Question:
I am trying to make a MEAN CRUD app. I am not exactly sure which of my routes are off, but i cannot seem to communicate with the 'mongodb' to display data. The debugger seems to break when "rug-list.component.ts" calls the 'getRugs()' service in "rug.service.ts". (I am also wondering: do the pathnames in the back-end files need to match those of the front-end?)
Any advice would be much appreciated. :)
"
'''
...
@Injectable({ providedIn: "root" })
export class RugService {
private uri = 'http://localhost:4000/rugs';
constructor(private http: HttpClient) { }
getRugs() {
return this.http.get('${this.uri}');
}
getRug(id: number) {
...
return this.http.get('${this.uri}/${id}');
}
...
deleteRug(id: number) {
return this.http.get('${this.uri}/${id}/delete');
}
...
}
'''
"
'''
...
app.use('/rugs', rugRoute);
'''
"
'''
...
//list
rugRoutes.route('/').get(function (req, res) {
find(function (err, rugs) {
if (err) { console.log(err); }
else { res.json(rugs); }
});
});
//details
rugRoutes.route('/:id').get(function (req, res) {
let id = req.params.id;
findById(id, function (err, rug) {
res.json(rug);
});
});
//add
rugRoutes.route('/0/edit').post(function (req, res) {
let rug = new Rug(req.body);
rug.save().then(
() => { res.status(200).json({ 'rug': 'Rug added successfully' }); })
.catch(err => { res.status(400).send("Unable to save to database"); });
});
'''
" (not sure if this is necessary)
'''
...
const routes: Routes = [
{ path: 'rug-list', component: RugListComponent },
{ path: 'rug-list/:id', component: RugDetailComponent },
{ path: 'rug-list/:id/edit', component: RugEditComponent },
{ path: '**', component: HomeComponent, pathMatch: 'full' },
];
'''
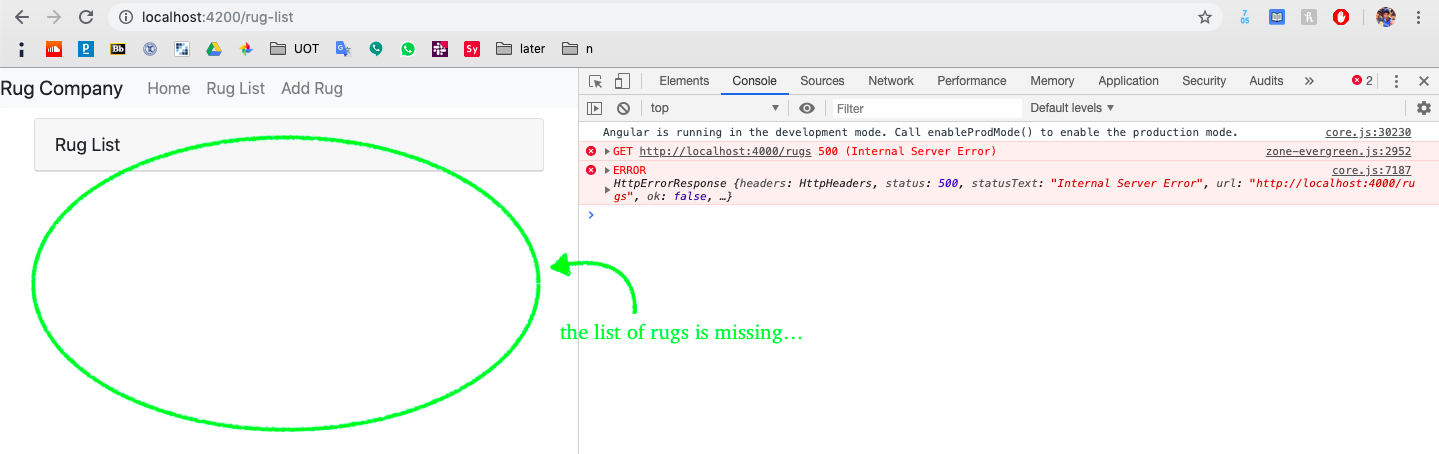
Answer: Make sure the "this.http.get/put/post" in the front-end file rug.service.ts matches the "rugRoutes.route(pathname).get/put/post(...)" in the back-end file rug.route.js.